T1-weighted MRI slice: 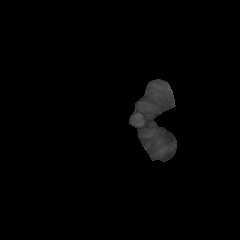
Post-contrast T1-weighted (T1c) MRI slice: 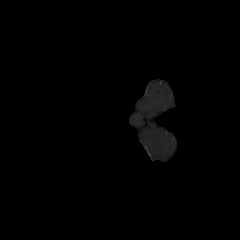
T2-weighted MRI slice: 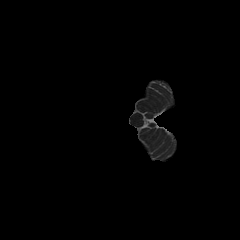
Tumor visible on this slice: no